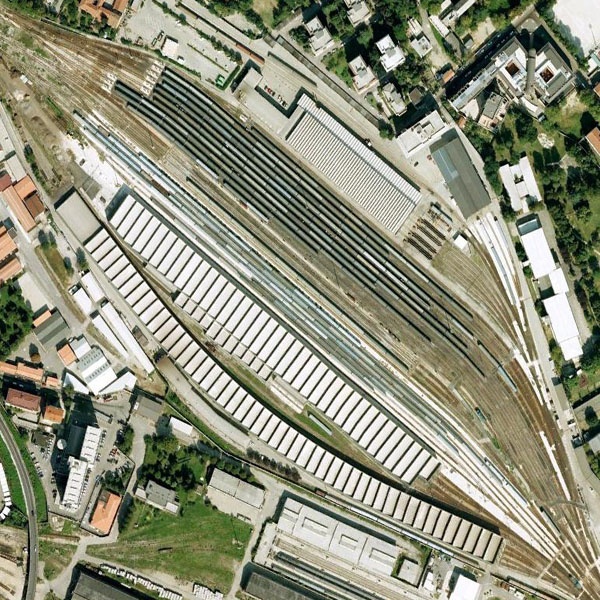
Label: RailwayStation